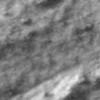
Label: no_change